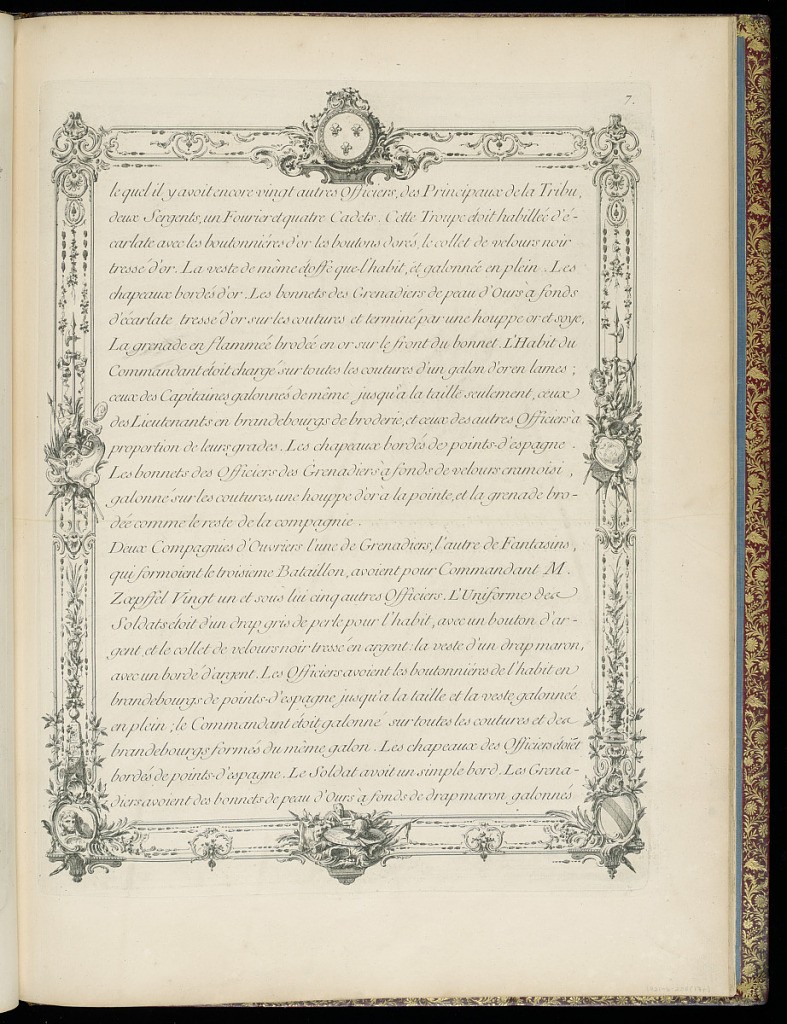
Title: DESCRIPTION DES FÊTES DONNÉES PAR LA VILLE DE STRASBOURG Pour la Convalescence du Roi : à l’arrivée et pendant le séjour de Sa Majesté en cette Ville.
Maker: Johann Martin Weis, French, 1711 - 1751
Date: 1745
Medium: Etching and engraving on paper
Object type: Print
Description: Seventh page (recto) of the engraved text describing the festivities, within a rocaille border, topped with the three fleurs-de-lys in a roundel, military trophies on the sides and the city of Strasbourg's coat of arms in the two bottom corners. Eighth page (verso) of the engraved text, within a rocaille border with the three fleurs-de-lys in a cartouche on the top and the city of Strasbourg's coat of arms on the bottom.